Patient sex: M
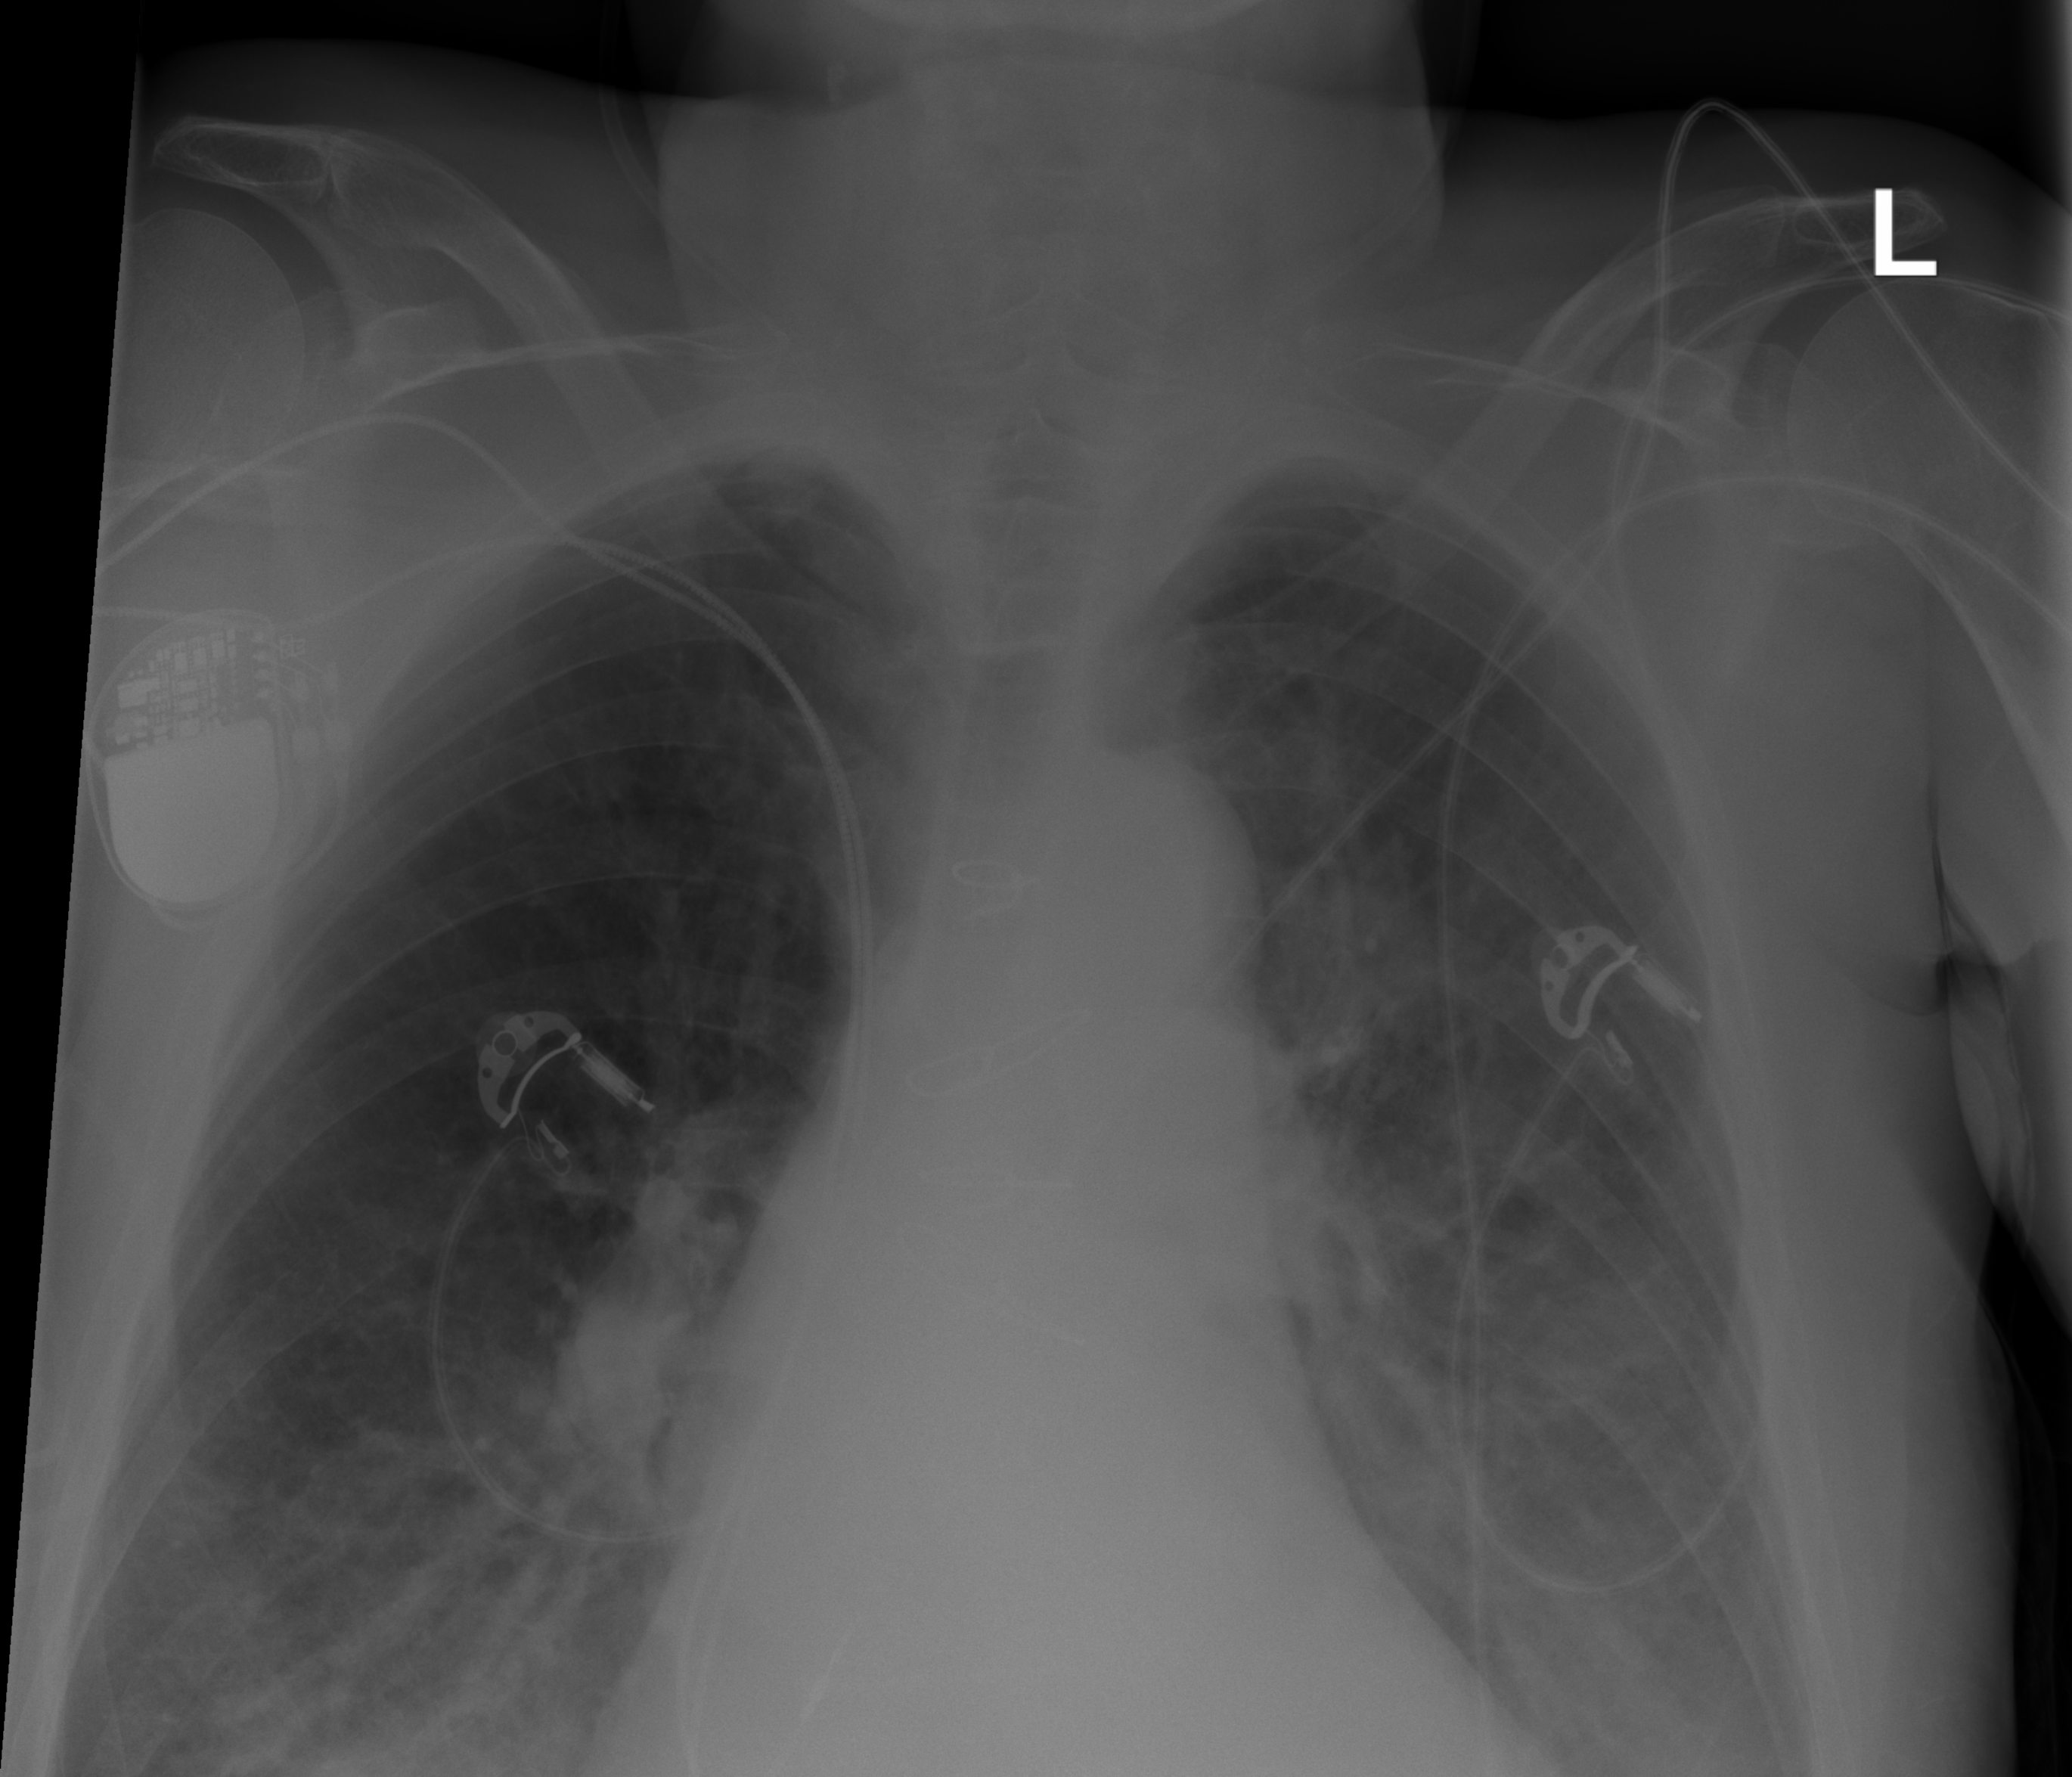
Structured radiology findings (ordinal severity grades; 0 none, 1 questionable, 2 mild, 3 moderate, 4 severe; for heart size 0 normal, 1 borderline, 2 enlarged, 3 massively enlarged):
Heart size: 0
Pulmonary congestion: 2
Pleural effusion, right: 2
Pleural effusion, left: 2
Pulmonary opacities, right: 3
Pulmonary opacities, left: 3
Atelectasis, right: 2
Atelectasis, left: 2